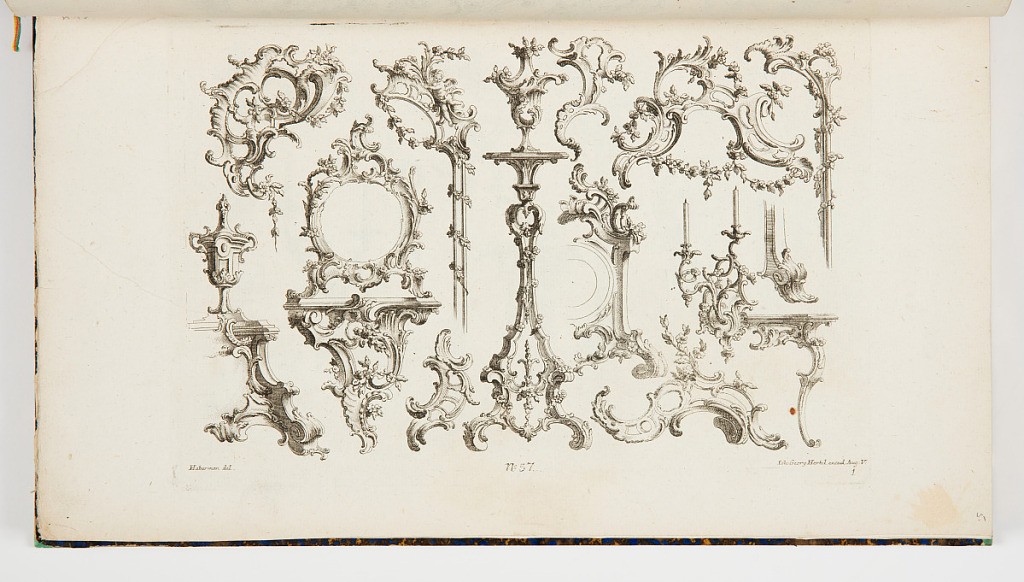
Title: Designs for Ornament Motifs
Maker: Franz Xaver Habermann, German, 1721 – 1796
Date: mid- 18th century
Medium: Etching on off white laid paper
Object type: Print
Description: Designs for ornament including scrolls, garlands, and rinceaux composed as cartouches, brackets, vases, gueridon, and free motifs. The plate is signed and numbered.